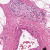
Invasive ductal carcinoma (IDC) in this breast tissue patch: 0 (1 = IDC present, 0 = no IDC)